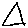
Label: triangle